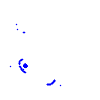
Particle: proton